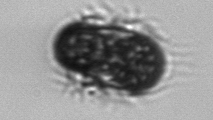
Label: Mesodinium